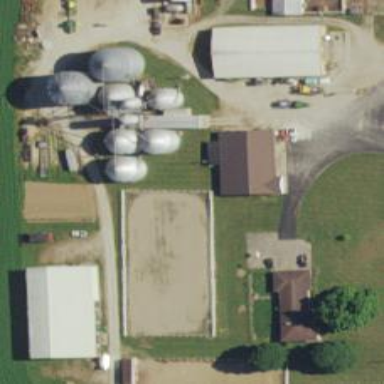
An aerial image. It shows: Silo.